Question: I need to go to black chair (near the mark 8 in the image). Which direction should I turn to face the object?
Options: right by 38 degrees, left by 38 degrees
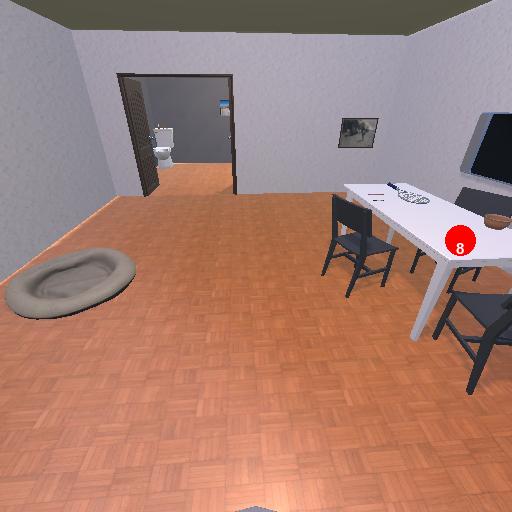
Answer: right by 38 degrees